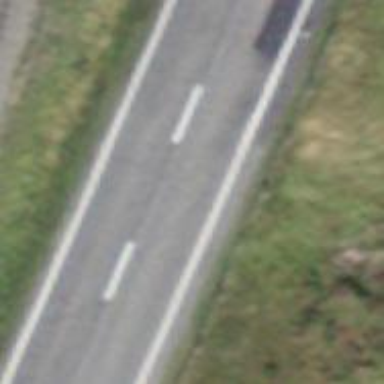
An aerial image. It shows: Tertiary road with asphalt surface including cycle lane.